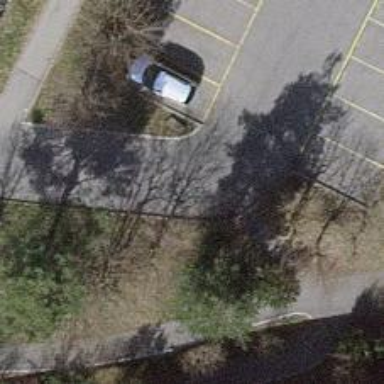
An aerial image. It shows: Parking aisle designated as service road.